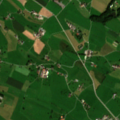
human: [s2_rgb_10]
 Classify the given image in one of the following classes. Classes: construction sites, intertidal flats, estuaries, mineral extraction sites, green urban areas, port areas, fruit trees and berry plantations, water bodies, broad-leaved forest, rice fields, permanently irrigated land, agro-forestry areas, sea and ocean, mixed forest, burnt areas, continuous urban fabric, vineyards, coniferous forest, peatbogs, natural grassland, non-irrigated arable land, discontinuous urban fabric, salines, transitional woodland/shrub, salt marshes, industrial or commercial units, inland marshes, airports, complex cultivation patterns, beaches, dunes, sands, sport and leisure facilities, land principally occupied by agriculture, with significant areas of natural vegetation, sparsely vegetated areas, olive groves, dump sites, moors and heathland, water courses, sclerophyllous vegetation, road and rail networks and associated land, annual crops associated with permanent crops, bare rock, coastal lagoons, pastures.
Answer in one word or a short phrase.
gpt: discontinuous urban fabric, non-irrigated arable land, complex cultivation patterns